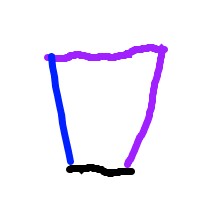
Shape: trapezoid